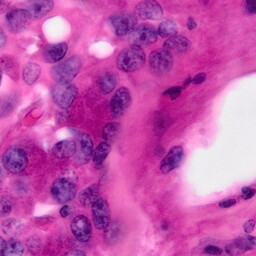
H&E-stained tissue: Pancreatic